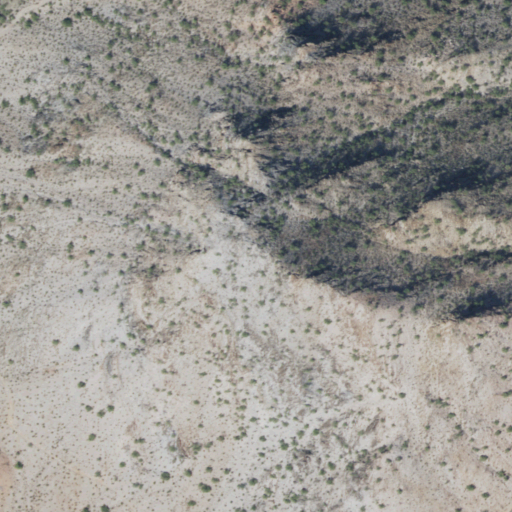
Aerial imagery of mountain in Arizona named Veterans Mountain containing shrub, grassland, medium intensity development, and low intensity development